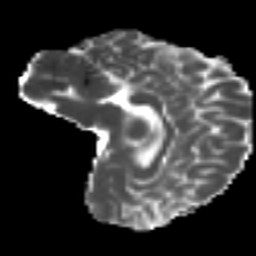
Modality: MD
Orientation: sagittal
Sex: female
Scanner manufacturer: ge
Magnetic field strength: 3 T
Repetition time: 7 s
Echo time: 0.08 s